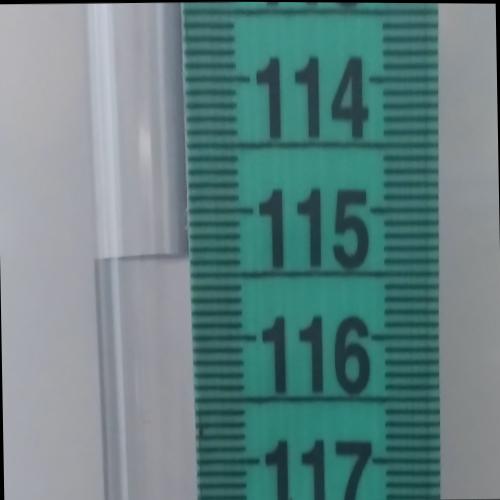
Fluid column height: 115.4 cm